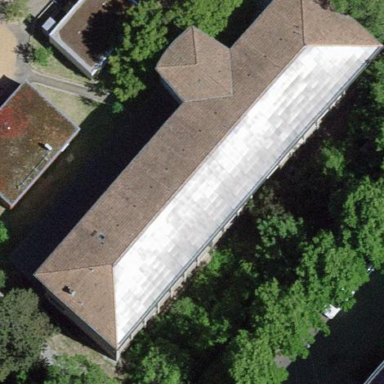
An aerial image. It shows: School building.